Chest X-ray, AP view. Patient: 28 years old, sex F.
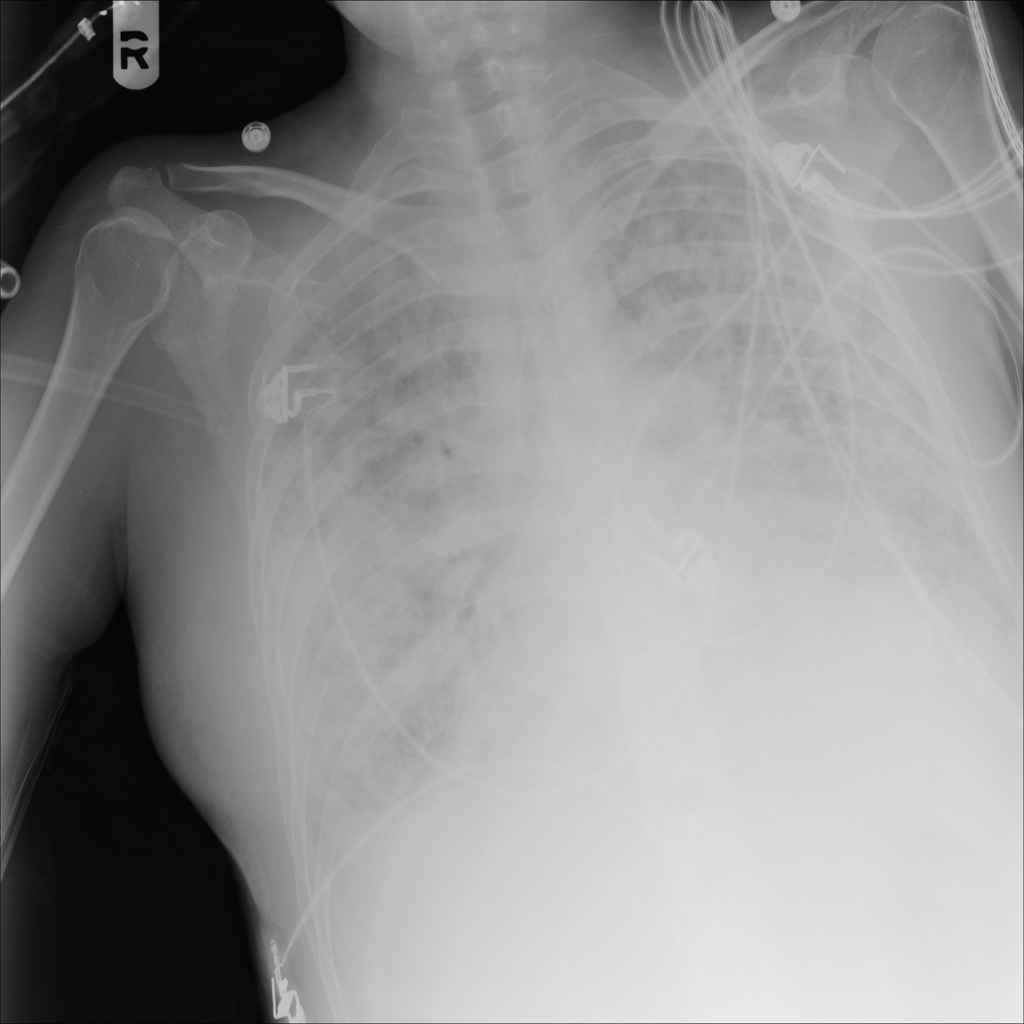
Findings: Infiltration